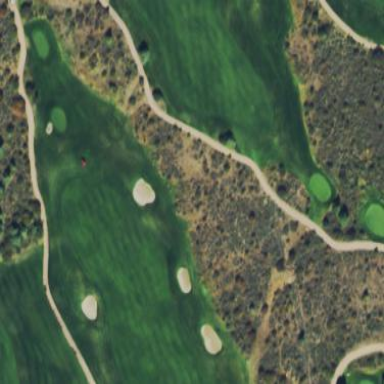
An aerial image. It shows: Sand bunker on golf course.